七年级 · 度量几何学
如图所示, 在长为 $30 \mathrm{~m}$, 宽为 $20 \mathrm{~m}$ 的长方形公园里, 原有两条面积相等的小路, 其余部分为绿地现在为了增加绿地面积, 把公园里的一条小路改为绿地, 只保留另一条小路, 并且使得绿地面积是小路面积的 4 倍, 则 $x$ 与 $y$ 的值为 ( )

30

30

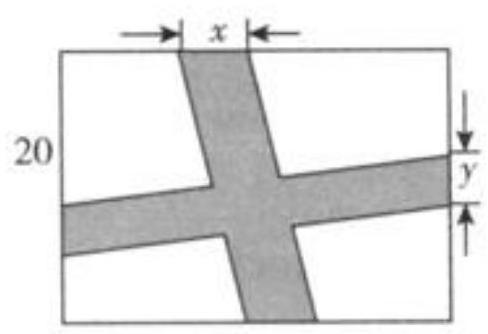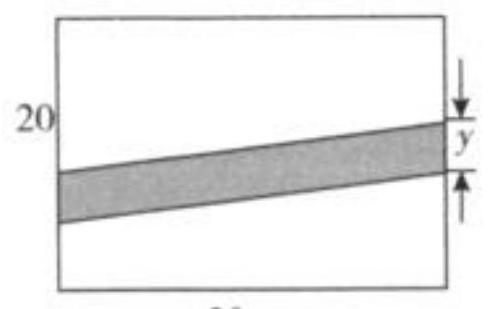
A. $\left\{\begin{array}{l}x=3, \\ y=2\end{array}\right.$
B. $\left\{\begin{array}{l}x=5, \\ y=4\end{array}\right.$
C. $\left\{\begin{array}{l}x=6, \\ y=5\end{array}\right.$
D. $\left\{\begin{array}{l}x=6 \\ y=4\end{array}\right.$

答案: D
解析: 【答案】D

【解析】

【分析】

此题考查了二元一次方程组在生活中的应用, 理解题意, 结合图形, 找出等量关系解决问题.

由题意可知: $20 x=30 y, 30 \times 20-30 y=30 y \times 4$, 由此联立方程组求得答案即可.

【解答】

解: 由题意可知:

$$
\left\{\begin{array}{l}
20 x=30 y \\
30 \times 20-30 y=30 y \times 4
\end{array}\right.
$$

解得: $\left\{\begin{array}{l}x=6 \\ y=4\end{array}\right.$

故选 $D$.